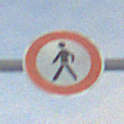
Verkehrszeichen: VerbotFussgaenger
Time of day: SunriseSunset
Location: Outdoor (Nature)
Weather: PartlyCloudy
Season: NotSpecified
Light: Natural